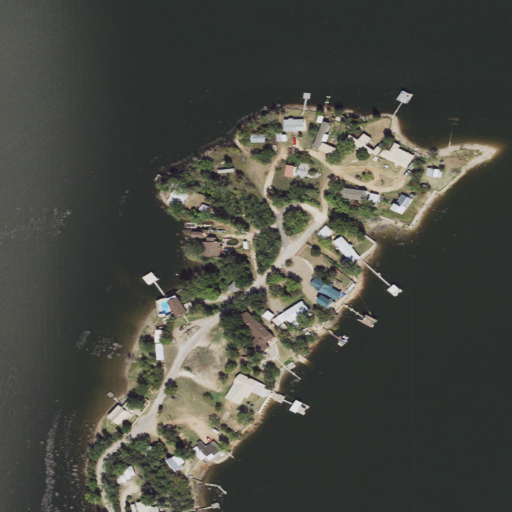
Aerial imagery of cape in Texas named Firemans Point containing open water, low intensity development, grassland, open development, herbaceous wetlands, shrub, woody wetlands, and medium intensity development